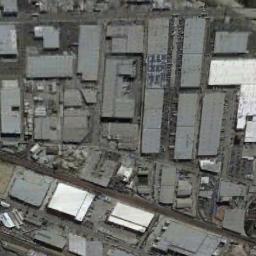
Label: industrial_area